Question: What is the reading of this measurement?
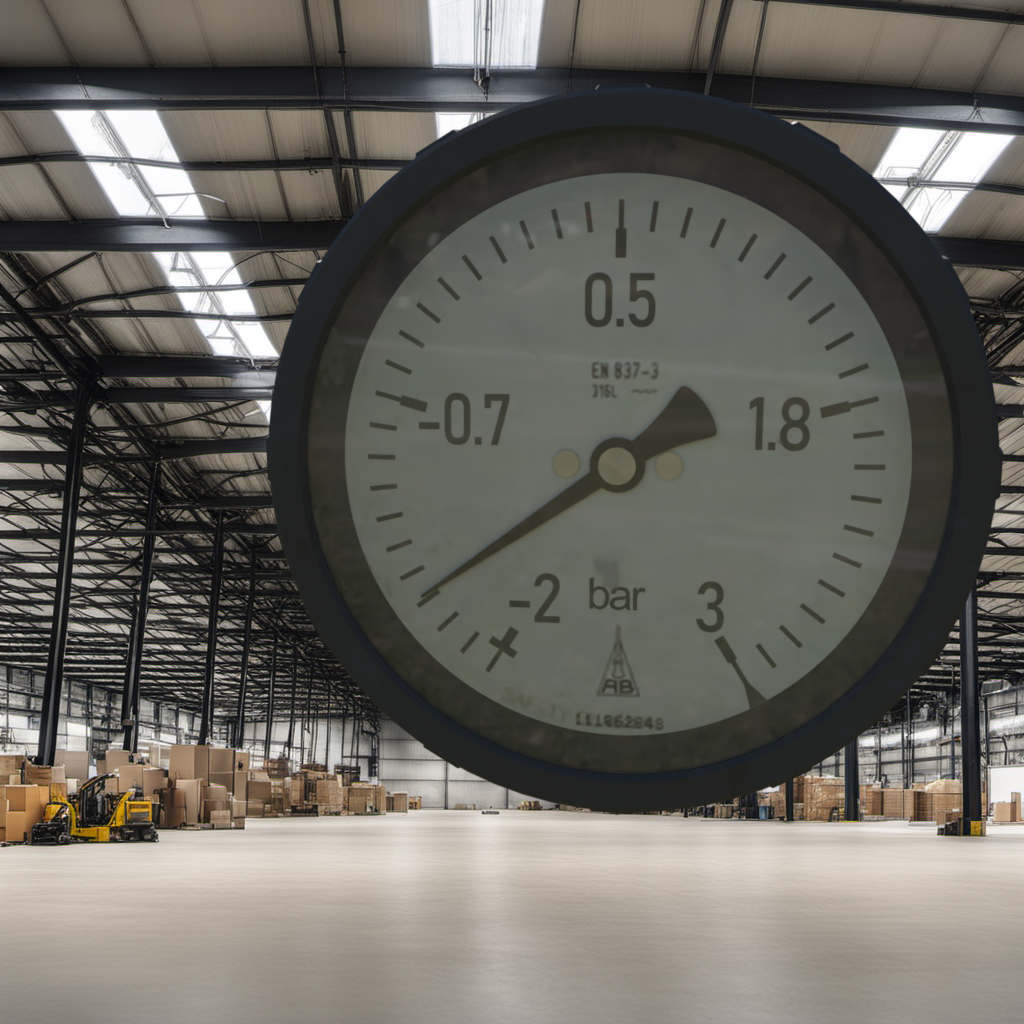
Answer: The result is -1.66
Question: What is the reading range of this measurement?
Answer: The range is from -2 to 3
Question: What is the minimum and maximum reading range of this measurement?
Answer: The minimum value is -2 and the maximum value is 3